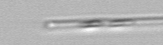
Label: Leptocylindrus